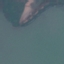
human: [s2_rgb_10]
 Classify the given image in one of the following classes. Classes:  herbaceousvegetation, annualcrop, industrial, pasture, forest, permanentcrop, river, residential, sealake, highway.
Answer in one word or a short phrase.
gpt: SeaLake